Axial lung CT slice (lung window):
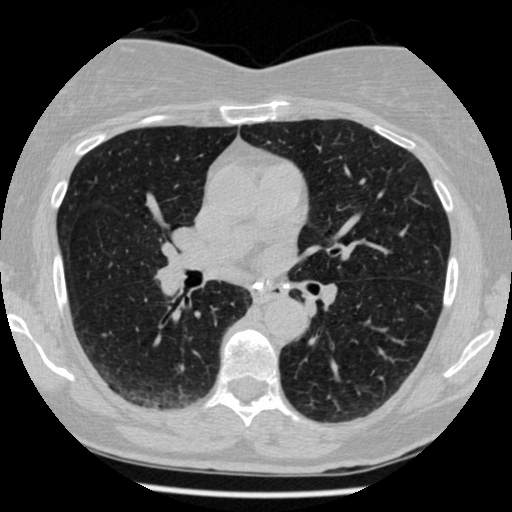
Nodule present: no